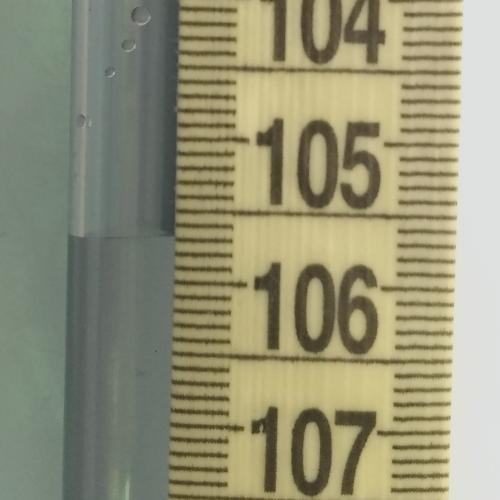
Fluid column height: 105.7 cm